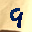
Label: 9